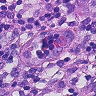
Metastatic tissue present: no